Question: I am new to android and I am using the Big Nerd Ranch Guide to learn (chapter 3 now). In the photo below, I want to put the buttons at bottom corners. But, they are both at the top left. How do I fix it ? XML code also given after photo. I solved the problem by removing the previous and next buttons out of their horizontal layout view. But, can i still have it in that layout and have both displayed at the bottom ?

'''
<FrameLayout xmlns:android="http://schemas.android.com/apk/res/android"
android:layout_width="match_parent"
android:layout_height="match_parent" >
<TextView
android:id="@+id/question_text_view"
android:layout_width="wrap_content"
android:layout_height="wrap_content"
android:layout_gravity="center_horizontal"
android:padding="24dp" />
<LinearLayout
android:layout_width="wrap_content"
android:layout_height="wrap_content"
android:layout_gravity="center_vertical|center_horizontal"
android:orientation="horizontal" >
<Button
android:id="@+id/true_button"
android:layout_width="wrap_content"
android:layout_height="wrap_content"
android:text="@string/true_button" />
<Button
android:id="@+id/false_button"
android:layout_width="wrap_content"
android:layout_height="wrap_content"
android:text="@string/false_button" />
</LinearLayout>
<LinearLayout
android:layout_width="wrap_content"
android:layout_height="wrap_content"
android:orientation="horizontal" >
<Button
android:id="@+id/previous_button"
android:layout_width="wrap_content"
android:layout_height="wrap_content"
android:layout_gravity="bottom|left"
android:text="@string/previous_button"
android:drawableRight="@drawable/arrow_left"
android:drawablePadding="12dp"
/>
<Button
android:id="@+id/next_button"
android:layout_width="wrap_content"
android:layout_height="wrap_content"
android:layout_gravity="bottom|right"
android:text="@string/next_button"
android:drawableRight="@drawable/arrow_right"
android:drawablePadding="4dp"
/>
</LinearLayout>
</FrameLayout>
'''
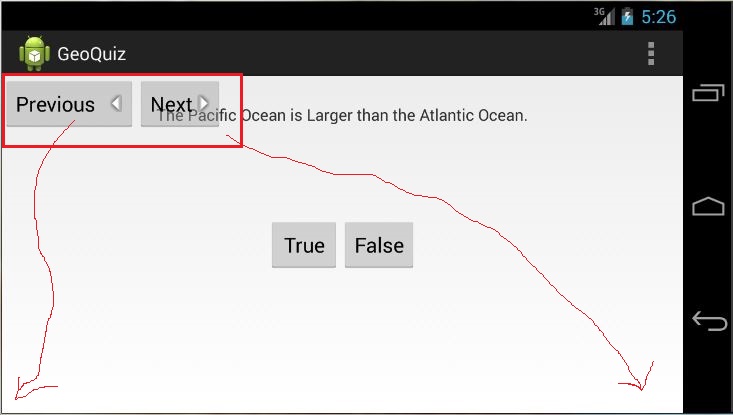
Answer: Change the buttons layout to <URL> so its easy to manage relative position.
Note the properties I set for it to work:
'''
alignParentLeft="true"
alignParentRight="true"
'''
---
'''
<FrameLayout xmlns:android="http://schemas.android.com/apk/res/android"
android:layout_width="match_parent"
android:layout_height="match_parent" >
<TextView
android:id="@+id/question_text_view"
android:layout_width="wrap_content"
android:layout_height="wrap_content"
android:layout_gravity="center_horizontal"
android:padding="24dp" />
<LinearLayout
android:layout_width="wrap_content"
android:layout_height="wrap_content"
android:layout_gravity="center_vertical|center_horizontal"
android:orientation="horizontal" >
<Button
android:id="@+id/true_button"
android:layout_width="wrap_content"
android:layout_height="wrap_content"
android:text="@string/true_button" />
<Button
android:id="@+id/false_button"
android:layout_width="wrap_content"
android:layout_height="wrap_content"
android:text="@string/false_button" />
</LinearLayout>
<RelativeLayout
android:layout_width="match_parent"
android:layout_height="wrap_content"
android:orientation="horizontal"
android:layout_gravity="bottom">
<Button
android:id="@+id/previous_button"
android:layout_width="wrap_content"
android:layout_height="wrap_content"
android:layout_alignParentLeft="true"
android:text="@string/previous_button"
android:drawableRight="@drawable/arrow_left"
android:drawablePadding="12dp"
/>
<Button
android:id="@+id/next_button"
android:layout_width="wrap_content"
android:layout_height="wrap_content"
android:layout_alignParentRight="true"
android:text="@string/next_button"
android:drawableRight="@drawable/arrow_right"
android:drawablePadding="4dp"
/>
</RelativeLayout>
</FrameLayout>
'''